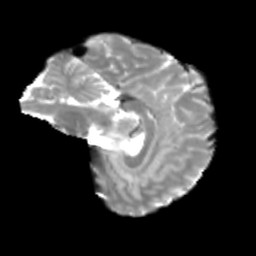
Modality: T2w
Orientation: sagittal
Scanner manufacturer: siemens
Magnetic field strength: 3 T
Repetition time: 4 s
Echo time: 0.0594 s